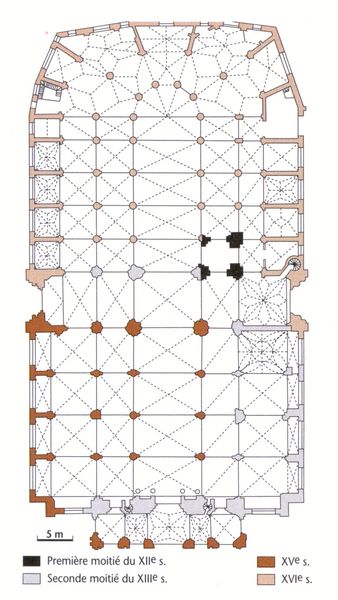
Titel: Saint-Germain-l'Auxerrois (Grundriß)
Standort: Paris
Institution: Saint-Germain-l'Auxerrois
Schlagwörter: weiß, blume, braun, fenster, frankreich, grau, orange, pfeiler, schwarz, säule, säulen, tür, zeichnung, dach, gebäude, rot, beige, muster, ornament, wand, architektur, barock, kirche, blatt, gotik, rosa, vorbau, farbig, schiff, schiffe, schrift, türen, farbe, linien, saal, französisch, joche, treppe, halle, rechtecke, bögen, punkte, eingang, eingänge, gewölbe, türme, stern, dom, rippen, sterne, text, beschriftung, entwurf, altar, kathedrale, langhaus, französich, portal, kirchenschiff, kreuzrippe, kreuzrippengewölbe, mittelschiff, kreuze, bündelpfeiler, gotisch, kreuzgewölbe, querhaus, seitenschiff, mauern, mittelalter, apsis, romanik, chor, plan, rennaissance, netz, legende, erklärung, basilika, riss, grundriss, jahrhundert, massstab, etage, zeichung, kriche, krypta, kapellen, seitenschiffe, vierung, querschiff, chorumgang, seitenkapellen, seiteneingänge, planung, fünfschiffig, sternrippengewölbe, restaurierung, sterngewölbe, erläuterung, chorraum, sakristei, seitenaltäre, bauphasen, netzgewölbe, prisma, prismen, seitenaltar, entstehung, strichlinien, kirchenschiffe, phasen, mobile, lachsfarben, kapellenkranz, strichellinien, erhaltung, première, queroblong, 5m, xv, zehn joche, seconde moitié